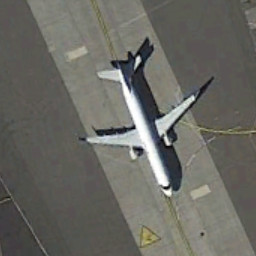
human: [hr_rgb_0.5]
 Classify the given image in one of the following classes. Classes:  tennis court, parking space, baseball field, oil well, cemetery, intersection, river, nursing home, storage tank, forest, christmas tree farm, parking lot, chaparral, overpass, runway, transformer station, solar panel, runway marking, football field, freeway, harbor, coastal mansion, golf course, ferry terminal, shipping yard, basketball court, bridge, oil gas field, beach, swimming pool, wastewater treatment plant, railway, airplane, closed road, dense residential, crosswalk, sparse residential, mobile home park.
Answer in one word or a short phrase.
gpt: airplane